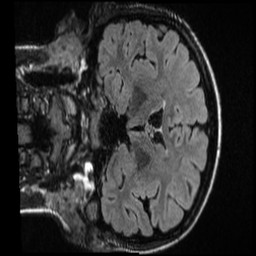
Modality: T1w
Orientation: coronal
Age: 23
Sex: female